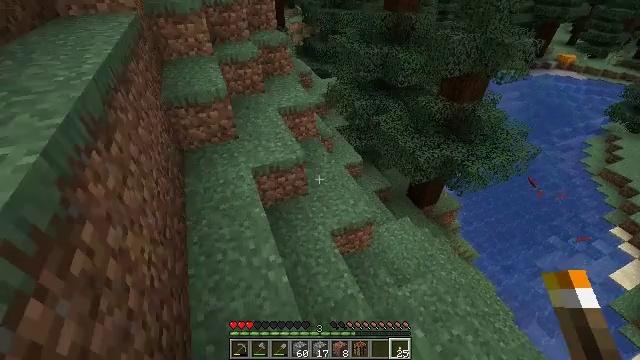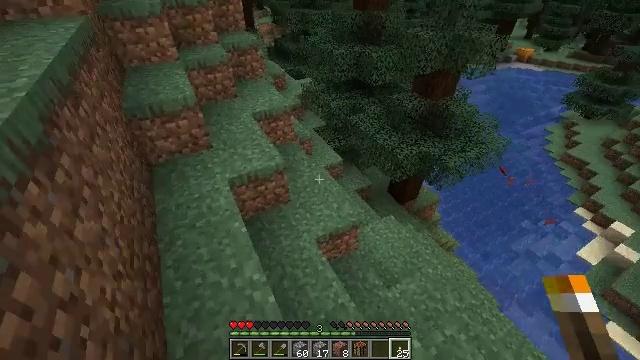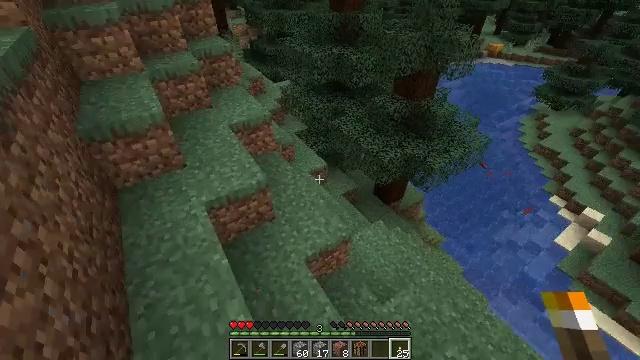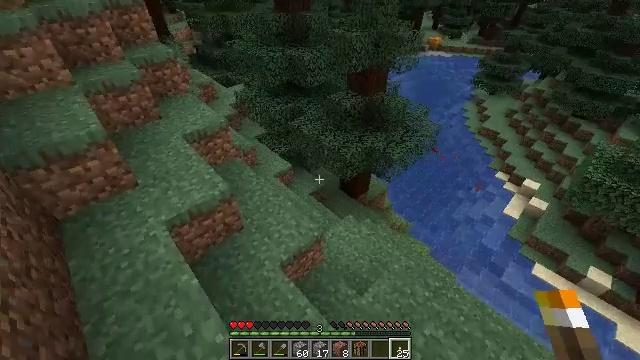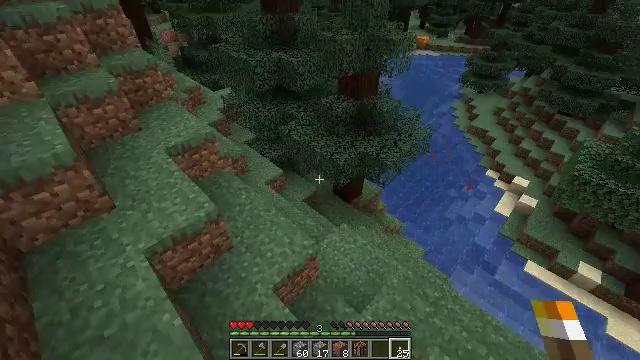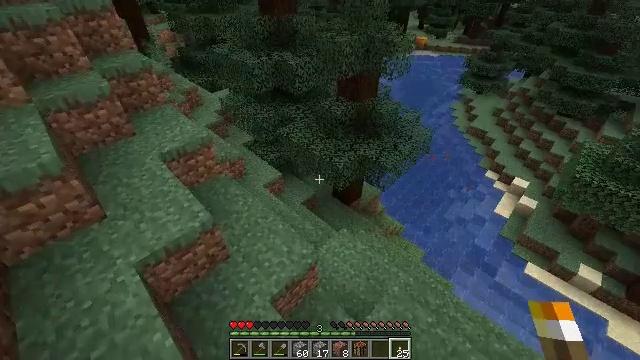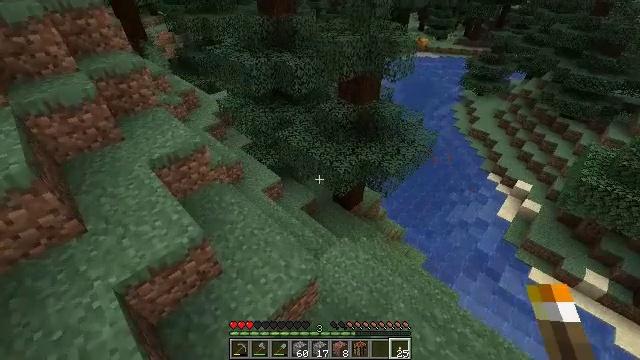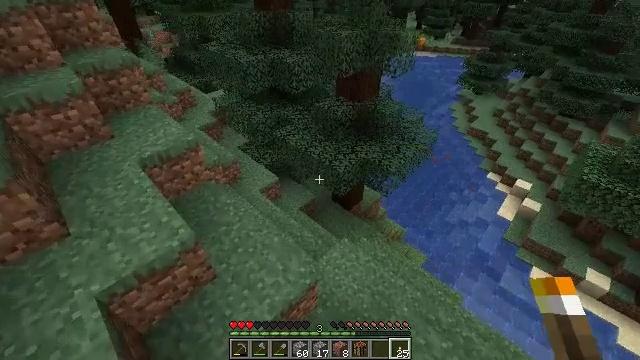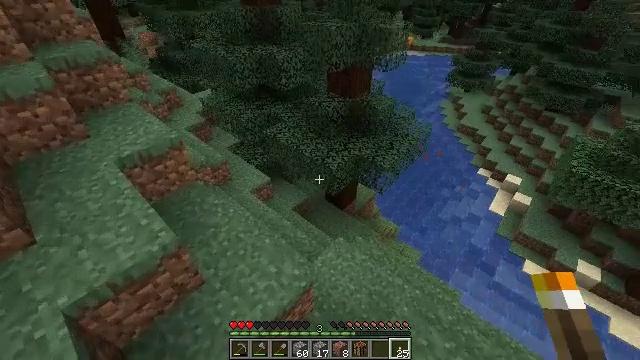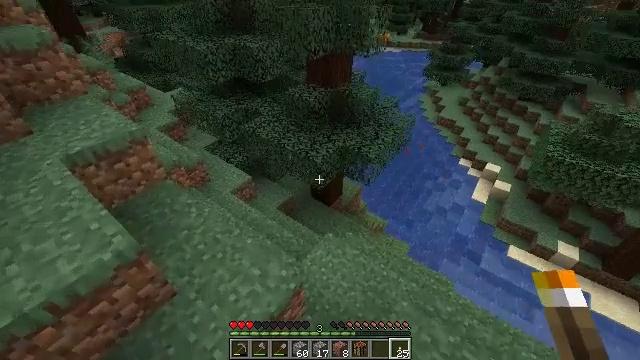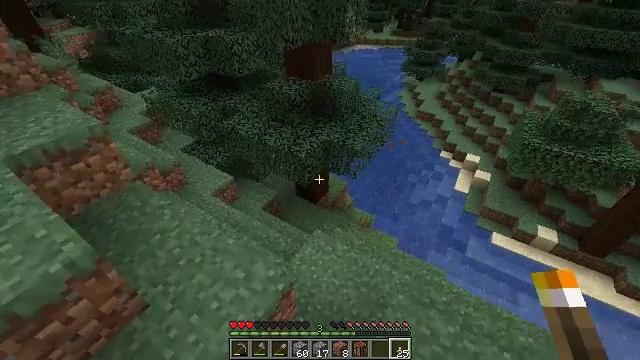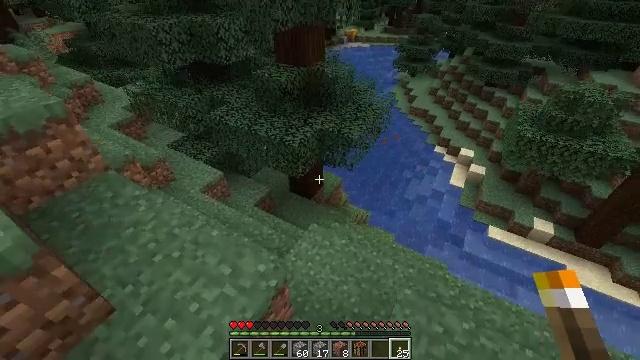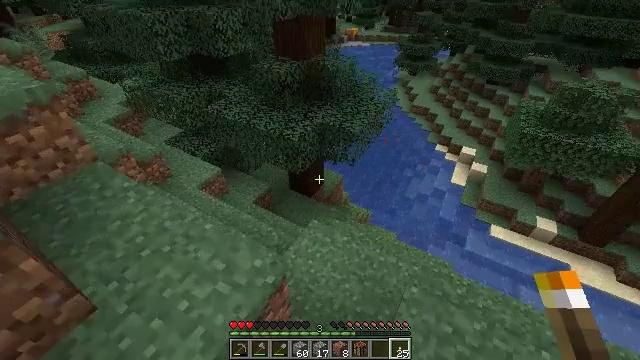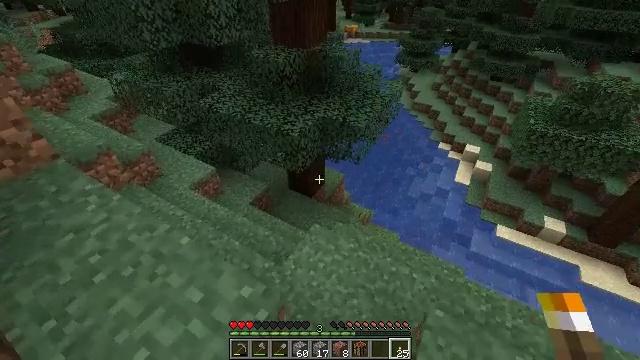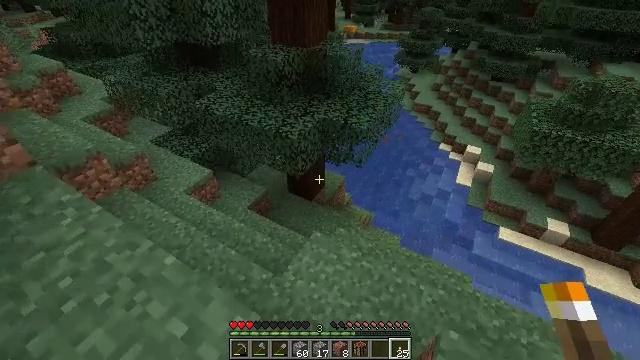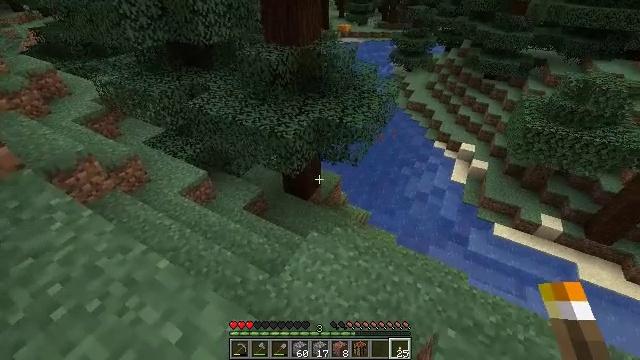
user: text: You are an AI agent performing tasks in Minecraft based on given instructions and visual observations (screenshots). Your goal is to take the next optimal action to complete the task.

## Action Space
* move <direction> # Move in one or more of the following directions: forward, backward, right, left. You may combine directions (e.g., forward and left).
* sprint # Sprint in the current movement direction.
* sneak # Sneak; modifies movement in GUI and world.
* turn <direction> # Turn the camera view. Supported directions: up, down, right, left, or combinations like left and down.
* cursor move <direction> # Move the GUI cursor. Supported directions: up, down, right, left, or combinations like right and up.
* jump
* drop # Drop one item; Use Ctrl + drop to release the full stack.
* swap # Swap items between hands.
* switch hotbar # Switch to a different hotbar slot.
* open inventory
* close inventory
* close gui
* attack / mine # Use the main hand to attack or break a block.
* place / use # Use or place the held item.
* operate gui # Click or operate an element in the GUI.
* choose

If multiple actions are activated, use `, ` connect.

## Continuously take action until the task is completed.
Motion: motion action
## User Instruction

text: Hunt a salmon.
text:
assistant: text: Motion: move forward, turn right
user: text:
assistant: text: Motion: move forward, turn right
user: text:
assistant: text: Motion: move forward, turn right
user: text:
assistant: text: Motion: move forward, turn right
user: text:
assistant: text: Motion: move forward
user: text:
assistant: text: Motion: move forward
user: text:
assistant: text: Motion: move forward
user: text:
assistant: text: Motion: move forward, turn right
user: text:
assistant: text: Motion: move forward, turn right
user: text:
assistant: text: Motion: move forward, turn right
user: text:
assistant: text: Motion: move forward, turn right
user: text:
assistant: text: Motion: move forward
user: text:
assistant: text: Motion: move forward
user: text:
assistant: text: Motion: move forward
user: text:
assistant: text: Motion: move forward, turn right
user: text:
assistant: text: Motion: move forward
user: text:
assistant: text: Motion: move forward
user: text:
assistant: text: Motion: move forward
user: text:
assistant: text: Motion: move forward, turn right
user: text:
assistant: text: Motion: move forward, turn right
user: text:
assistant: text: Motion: move forward, turn right
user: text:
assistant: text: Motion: move forward, turn right
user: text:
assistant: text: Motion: move forward
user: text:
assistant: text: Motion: move forward
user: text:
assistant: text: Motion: move forward
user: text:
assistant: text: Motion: move forward
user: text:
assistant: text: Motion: move forward
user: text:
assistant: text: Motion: move forward
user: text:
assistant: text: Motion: move forward
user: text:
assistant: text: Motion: move forward